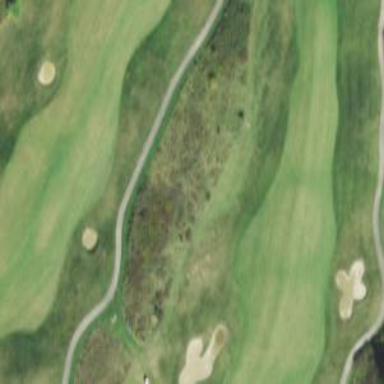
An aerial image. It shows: Scenic golf fairway.